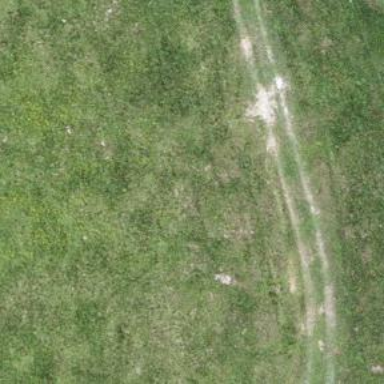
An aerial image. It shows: Path with excellent visibility. The surface is grass and the track type is grade 5.